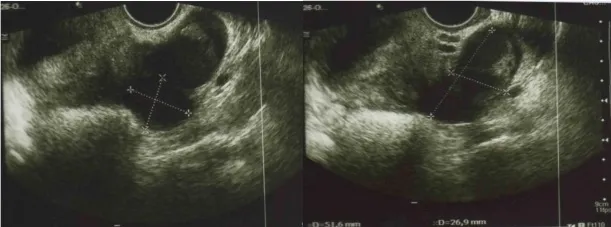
Transvaginal pelvic ultrasound shows cystic structures with low level internal echoes and echogenic wall foci, thickened walls and septations.
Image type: radiology (ultrasound)